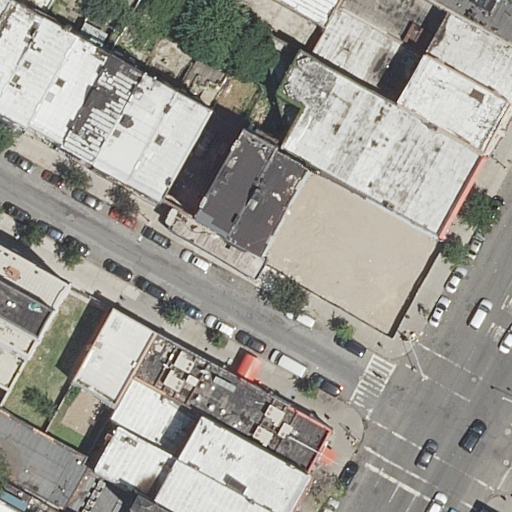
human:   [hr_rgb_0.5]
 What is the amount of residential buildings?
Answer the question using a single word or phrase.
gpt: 23

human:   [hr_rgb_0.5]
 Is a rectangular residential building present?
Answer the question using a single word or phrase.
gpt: yes

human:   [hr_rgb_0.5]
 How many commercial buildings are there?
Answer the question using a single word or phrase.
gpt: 0

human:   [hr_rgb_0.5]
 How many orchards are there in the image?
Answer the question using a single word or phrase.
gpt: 0

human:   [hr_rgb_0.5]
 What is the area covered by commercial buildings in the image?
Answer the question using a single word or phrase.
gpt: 0m2

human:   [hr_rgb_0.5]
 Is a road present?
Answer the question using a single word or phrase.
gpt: yes

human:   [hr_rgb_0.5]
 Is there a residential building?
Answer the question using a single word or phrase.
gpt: yes

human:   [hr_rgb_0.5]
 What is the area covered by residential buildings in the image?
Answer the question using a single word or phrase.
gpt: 5474m2

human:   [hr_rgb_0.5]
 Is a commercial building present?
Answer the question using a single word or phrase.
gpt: no

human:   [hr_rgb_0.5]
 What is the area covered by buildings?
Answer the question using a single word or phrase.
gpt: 5474m2

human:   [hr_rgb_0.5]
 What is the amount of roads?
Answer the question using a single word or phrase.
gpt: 2

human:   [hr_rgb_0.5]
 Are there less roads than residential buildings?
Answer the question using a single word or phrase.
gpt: yes

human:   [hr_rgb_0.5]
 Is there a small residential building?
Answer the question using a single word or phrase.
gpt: yes

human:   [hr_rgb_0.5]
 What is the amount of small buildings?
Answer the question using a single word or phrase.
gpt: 5

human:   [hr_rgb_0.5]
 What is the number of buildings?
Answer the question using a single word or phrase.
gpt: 23

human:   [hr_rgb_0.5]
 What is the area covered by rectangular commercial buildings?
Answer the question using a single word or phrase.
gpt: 0m2

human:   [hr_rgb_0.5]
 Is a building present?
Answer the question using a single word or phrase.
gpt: yes

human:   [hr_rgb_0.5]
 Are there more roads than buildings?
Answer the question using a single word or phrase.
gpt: no

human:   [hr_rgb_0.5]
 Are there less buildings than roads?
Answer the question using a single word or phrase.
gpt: no

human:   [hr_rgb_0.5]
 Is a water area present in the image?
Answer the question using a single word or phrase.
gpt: no

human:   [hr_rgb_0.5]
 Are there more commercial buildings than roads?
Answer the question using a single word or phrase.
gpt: no

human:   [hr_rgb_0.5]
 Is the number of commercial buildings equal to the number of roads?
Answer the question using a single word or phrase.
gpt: no

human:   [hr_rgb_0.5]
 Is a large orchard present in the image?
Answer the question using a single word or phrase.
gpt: no

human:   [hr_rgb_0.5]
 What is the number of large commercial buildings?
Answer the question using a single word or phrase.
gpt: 0

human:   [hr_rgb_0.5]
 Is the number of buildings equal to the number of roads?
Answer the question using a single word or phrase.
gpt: no

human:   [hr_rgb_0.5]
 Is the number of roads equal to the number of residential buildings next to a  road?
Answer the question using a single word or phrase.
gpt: no

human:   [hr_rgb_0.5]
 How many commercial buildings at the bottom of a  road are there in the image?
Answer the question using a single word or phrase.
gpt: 0

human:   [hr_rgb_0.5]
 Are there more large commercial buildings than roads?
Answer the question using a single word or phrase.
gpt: no

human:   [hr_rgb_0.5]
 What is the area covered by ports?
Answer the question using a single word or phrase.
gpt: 0m2

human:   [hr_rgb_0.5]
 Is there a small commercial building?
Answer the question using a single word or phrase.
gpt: no

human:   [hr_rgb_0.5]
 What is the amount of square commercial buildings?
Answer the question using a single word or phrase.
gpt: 0

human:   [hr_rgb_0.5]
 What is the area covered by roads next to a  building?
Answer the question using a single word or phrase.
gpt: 0m2

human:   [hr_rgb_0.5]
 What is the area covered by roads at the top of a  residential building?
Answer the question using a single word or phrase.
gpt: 0m2

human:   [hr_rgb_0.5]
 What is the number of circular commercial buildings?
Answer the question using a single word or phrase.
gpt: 0

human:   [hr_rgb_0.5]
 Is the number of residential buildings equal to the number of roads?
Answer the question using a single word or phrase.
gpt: no

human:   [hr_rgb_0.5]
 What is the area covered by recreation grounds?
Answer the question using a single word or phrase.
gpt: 0m2

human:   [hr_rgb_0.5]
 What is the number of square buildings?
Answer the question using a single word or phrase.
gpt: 0

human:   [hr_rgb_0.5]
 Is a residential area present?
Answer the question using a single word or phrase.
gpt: no

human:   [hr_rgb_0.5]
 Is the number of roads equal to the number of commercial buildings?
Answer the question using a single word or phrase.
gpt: no

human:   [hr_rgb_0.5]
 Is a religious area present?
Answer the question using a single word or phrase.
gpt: no

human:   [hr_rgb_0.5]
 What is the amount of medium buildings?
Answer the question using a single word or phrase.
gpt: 16

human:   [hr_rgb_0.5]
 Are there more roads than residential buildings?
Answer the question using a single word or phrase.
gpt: no

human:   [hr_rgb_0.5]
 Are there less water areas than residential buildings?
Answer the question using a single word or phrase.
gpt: yes

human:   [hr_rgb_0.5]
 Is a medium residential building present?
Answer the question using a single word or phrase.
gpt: yes

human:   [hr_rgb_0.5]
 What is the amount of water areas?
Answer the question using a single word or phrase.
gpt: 0

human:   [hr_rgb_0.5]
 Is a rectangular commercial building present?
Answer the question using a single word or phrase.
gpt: no

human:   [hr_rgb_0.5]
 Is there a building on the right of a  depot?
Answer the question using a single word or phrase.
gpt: no

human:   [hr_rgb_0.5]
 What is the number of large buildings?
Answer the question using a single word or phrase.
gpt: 2

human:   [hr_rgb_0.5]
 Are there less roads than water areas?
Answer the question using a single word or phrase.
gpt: no

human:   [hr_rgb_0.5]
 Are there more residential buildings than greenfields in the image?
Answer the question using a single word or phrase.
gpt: yes

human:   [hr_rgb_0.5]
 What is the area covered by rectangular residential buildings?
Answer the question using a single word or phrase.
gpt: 4114m2

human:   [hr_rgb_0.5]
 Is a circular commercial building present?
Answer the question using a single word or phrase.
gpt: no

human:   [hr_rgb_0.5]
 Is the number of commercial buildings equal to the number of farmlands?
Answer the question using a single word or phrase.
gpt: yes

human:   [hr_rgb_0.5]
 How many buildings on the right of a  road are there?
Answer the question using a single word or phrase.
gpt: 6

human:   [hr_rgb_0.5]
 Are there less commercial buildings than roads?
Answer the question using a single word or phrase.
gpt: yes

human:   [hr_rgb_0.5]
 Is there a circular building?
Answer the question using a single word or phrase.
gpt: no

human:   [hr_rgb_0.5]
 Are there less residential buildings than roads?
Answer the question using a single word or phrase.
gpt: no

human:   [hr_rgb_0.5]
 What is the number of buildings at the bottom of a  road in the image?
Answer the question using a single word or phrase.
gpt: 5

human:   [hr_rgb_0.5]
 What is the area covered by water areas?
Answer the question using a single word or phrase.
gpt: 0m2

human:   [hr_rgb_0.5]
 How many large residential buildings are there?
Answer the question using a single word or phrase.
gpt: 2

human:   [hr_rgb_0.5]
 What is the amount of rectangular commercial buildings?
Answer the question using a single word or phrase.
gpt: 0

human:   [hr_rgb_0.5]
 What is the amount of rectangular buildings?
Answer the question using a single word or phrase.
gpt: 21

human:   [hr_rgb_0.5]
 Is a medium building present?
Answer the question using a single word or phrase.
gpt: yes

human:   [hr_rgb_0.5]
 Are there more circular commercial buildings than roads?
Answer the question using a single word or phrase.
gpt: no